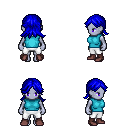
a pixel art fantasy rpg character, female body template, dark elf, purple skin, teal sleeveless shirt, white pants, blue loose hair, maroon shoes, four views (front, back, left, right), 2x2 character sprite sheet, small pixel art, hard edges, no anti-aliasing